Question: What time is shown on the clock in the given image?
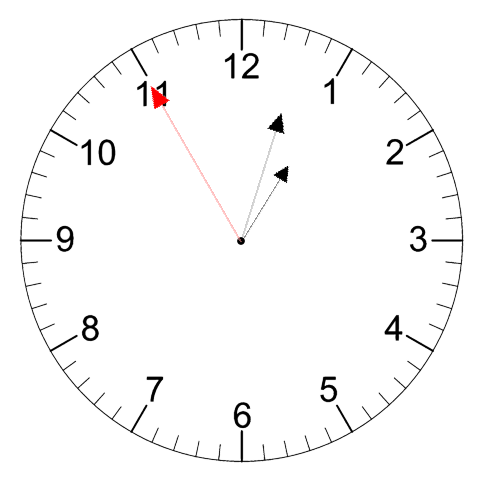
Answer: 01:02:55